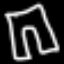
Label: pants